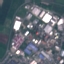
Land use / land cover: Industrial